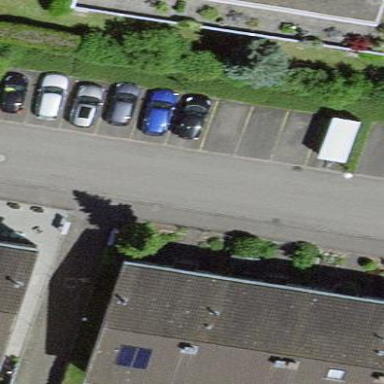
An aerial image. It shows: Street-side parking lot with asphalt surface.